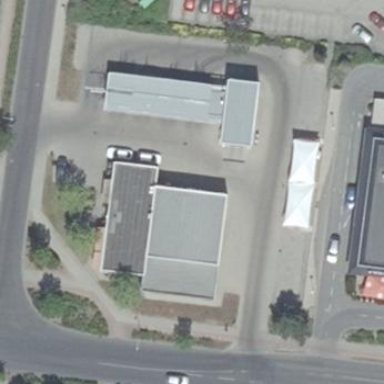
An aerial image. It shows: Fast food restaurant in building.